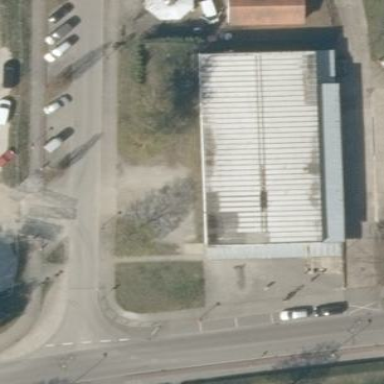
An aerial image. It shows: Building.